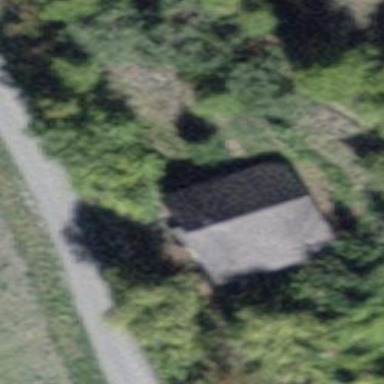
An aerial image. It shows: Rural barn.